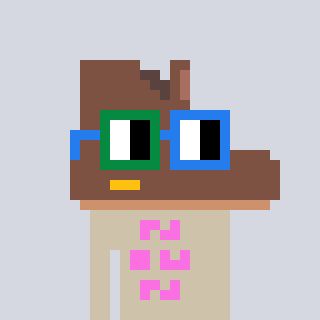
a pixel art character with square green and blue glasses, a boot-shaped head and a bege-colored body on a cool background